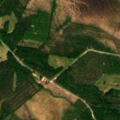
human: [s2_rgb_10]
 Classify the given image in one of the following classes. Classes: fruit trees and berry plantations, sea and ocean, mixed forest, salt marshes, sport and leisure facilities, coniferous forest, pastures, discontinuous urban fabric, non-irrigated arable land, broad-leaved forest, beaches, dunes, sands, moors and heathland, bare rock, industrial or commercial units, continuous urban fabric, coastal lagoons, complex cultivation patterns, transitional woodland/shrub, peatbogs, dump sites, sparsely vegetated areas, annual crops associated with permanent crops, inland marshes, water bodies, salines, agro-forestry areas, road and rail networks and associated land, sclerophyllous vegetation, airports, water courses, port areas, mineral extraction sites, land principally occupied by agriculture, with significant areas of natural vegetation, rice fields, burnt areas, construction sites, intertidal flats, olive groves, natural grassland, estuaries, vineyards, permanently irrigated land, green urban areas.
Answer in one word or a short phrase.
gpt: coniferous forest, transitional woodland/shrub, peatbogs